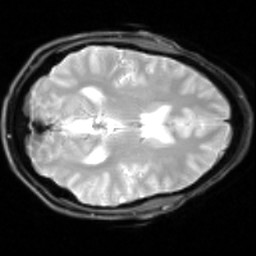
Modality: inplaneT2
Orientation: axial
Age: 30
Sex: male